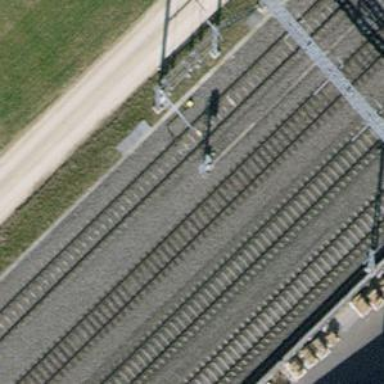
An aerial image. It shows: Railway signal.